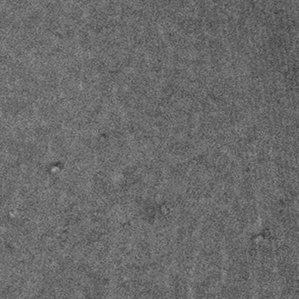
Label: frost